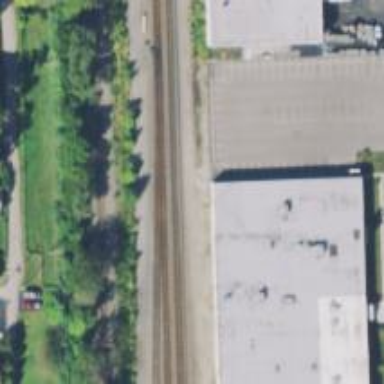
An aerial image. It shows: Railway line running on embankment.